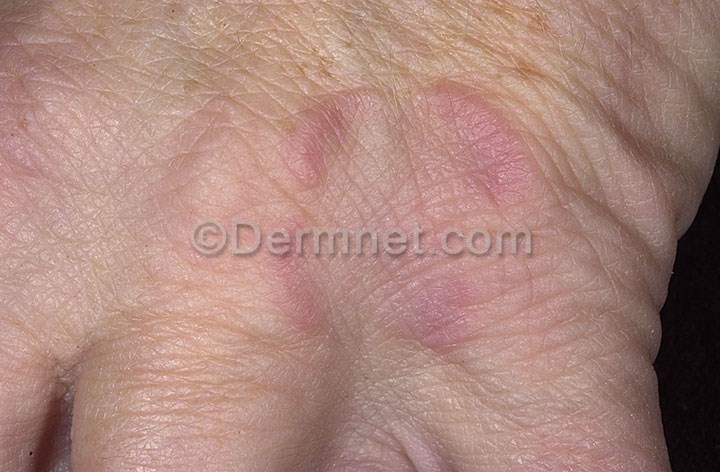
Disease: Systemic Disease